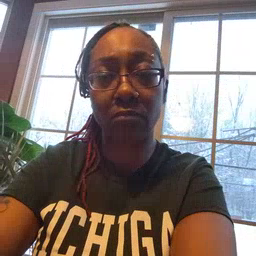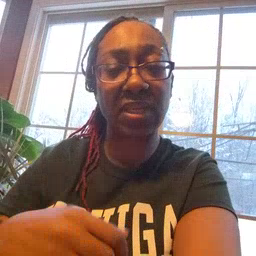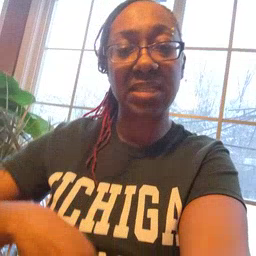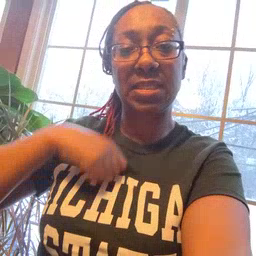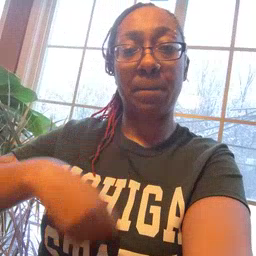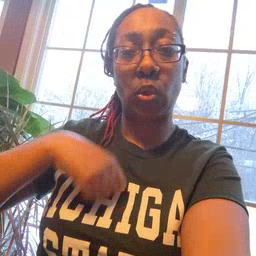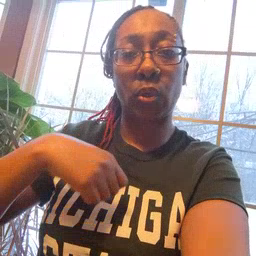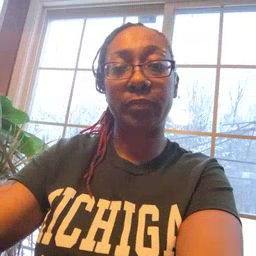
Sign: zipper